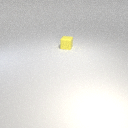
small yellow rubber cube